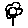
Label: flower